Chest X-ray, PA view. Patient: 57 years old, sex M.
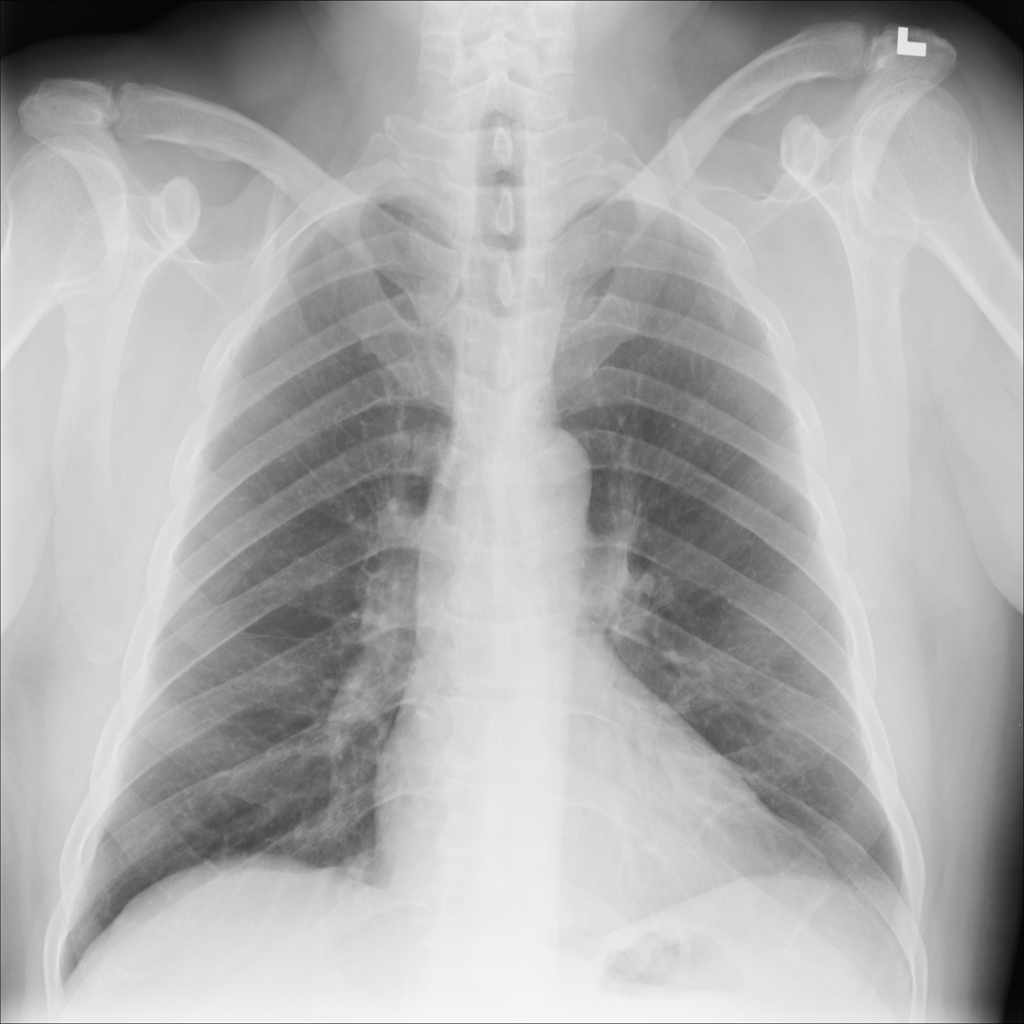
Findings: No Finding